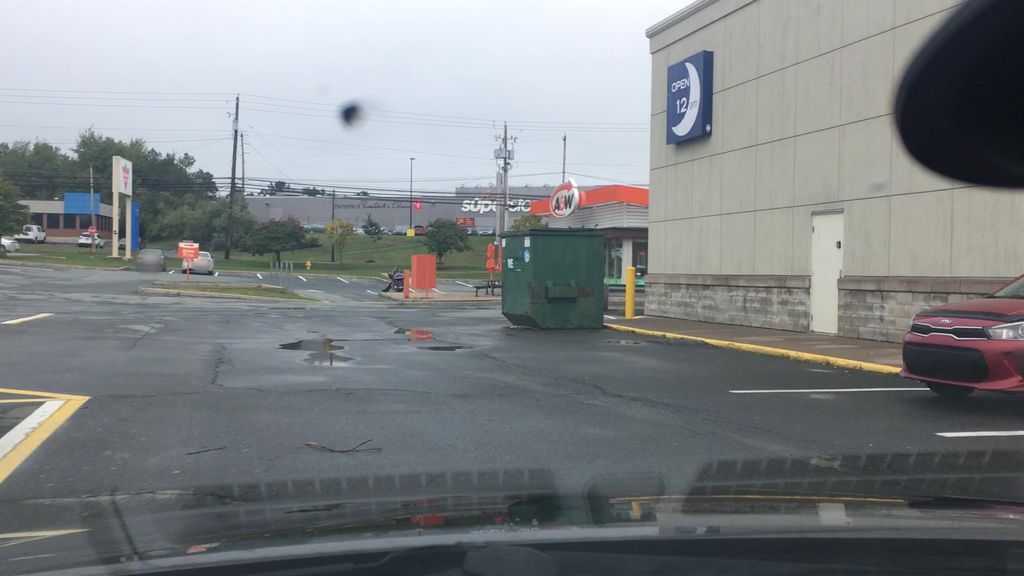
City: halifax